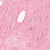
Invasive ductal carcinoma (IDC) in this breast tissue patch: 0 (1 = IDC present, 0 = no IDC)